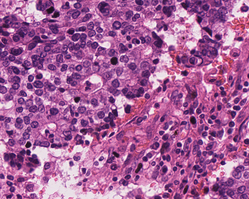
Tumor epithelial tissue: yes
Tumor-associated stroma tissue: yes
Normal tissue: no